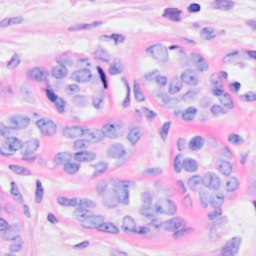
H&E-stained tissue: Breast